Question: Issues:
1. I want the css border to be in-between the Numbers (bullets) and the text of an list, like this image (which I can do on a list before adding increment settings):

I imagine issues 2 & 3 below would also be automatically solved if the border is between the Numbers and the text (?):
2. Wrapped lines are not behaving like a list; not indented to be even with the line above it.
3. The Numbers (bullets) are too close to the text. If I add for example padding:6px; to #list ol li:before it makes Issue 2. above worse; wrapped text begins before the Numbers (bullets).
Thank you kindly for your time and input
Here on JSFiddle <URL>
And below:
'''
#list3 ol li {
counter-increment: mycounter;
padding:8px; font-style:normal;
font-family: 'Helvetica';
font-size:15px;
border-left: 1px solid #000000;
height: 100%;}
#list3 ol.start { counter-reset: mycounter; }
#list3 ol.continue { /*counter-reset: mycounter 2; */}
#list3 ol li {
counter-increment: mycounter;
list-style-type: none;
padding:8px;
font-style:normal;
font-family: 'Helvetica';
font-size:15px;
border-left: 1px solid #000000;
height: 100%;}
#list3 ol li:before { content: counter(mycounter) ". "; font-family:'Impact'; font-size:17px; padding:6px;}
'''
'''
<div id="list3">
<span class="pihead2">A</span>
<ol class="start">
<li>Fusce id mi id dui congue tempor quis sed nisi.</li>
<li>Fusce id mi id dui congue tempor quis sed nisi. Duis malesuada justo ac enim dapibus sollicitudin. Integer in arcu mauris. Etiam id neque ut libero iaculis </li>
</ol>
<span class="pihead2">B</span>
<ol class="continue">
<li>Fusce id mi id dui congue tempor quis sed nisi. </li>
</ol>
<span class="pihead2">C</span>
<ol class="continue">
<li>Fusce id mi id dui congue tempor quis sed nisi.</li>
<li>Fusce id mi id dui congue tempor quis sed nisi.</li>
<li>Fusce id mi id dui congue tempor quis sed nisi.</li>
<li>Fusce id mi id dui congue tempor quis sed nisi.</li>
<li>Fusce id mi id dui congue tempor quis sed nisi.</li>
</ol>
</div>
'''
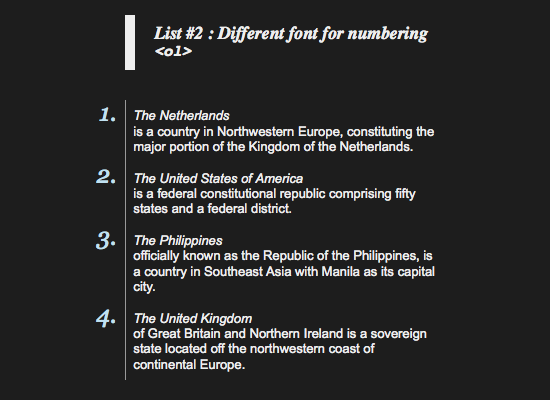
Answer: You can try someting like this :
Just add 'position: absolute' to your '::before' pseudo element and 'position: relative' on the parent.
Now play with position for your numbers with 'left' and 'top'
'''
#list3 ol li {
counter-increment: mycounter;
padding: 8px;
font-style:normal;
font-family: 'Helvetica';
font-size:15px;
border-left: 1px solid #000000;
height: 100%;
}
#list3 ol.start {
counter-reset: mycounter;
}
#list3 ol.continue {
/*counter-reset: mycounter 2; */
}
#list3 ol li {
counter-increment: mycounter;
list-style-type: none;
padding:8px;
font-style:normal;
font-family: 'Helvetica';
font-size:15px;
border-left: 1px solid #000000;
height: 100%;
position: relative;
}
#list3 ol li:before {
content: counter(mycounter) ". ";
font-family:'Impact';
font-size:17px;
padding:6px;
position: absolute;
left: -30px;
top: 0;
}
'''
'''
<div id="list3">
<span class="pihead2">A</span>
<ol class="start">
<li>Fusce id mi id dui congue tempor quis sed nisi.</li>
<li>Fusce id mi id dui congue tempor quis sed nisi. Duis malesuada justo ac enim dapibus sollicitudin. Integer in arcu mauris. Etiam id neque ut libero iaculis </li>
</ol>
<span class="pihead2">B</span>
<ol class="continue">
<li>Fusce id mi id dui congue tempor quis sed nisi. </li>
</ol>
<span class="pihead2">C</span>
<ol class="continue">
<li>Fusce id mi id dui congue tempor quis sed nisi.</li>
<li>Fusce id mi id dui congue tempor quis sed nisi.</li>
<li>Fusce id mi id dui congue tempor quis sed nisi.</li>
<li>Fusce id mi id dui congue tempor quis sed nisi.</li>
<li>Fusce id mi id dui congue tempor quis sed nisi.</li>
</ol>
</div>
'''